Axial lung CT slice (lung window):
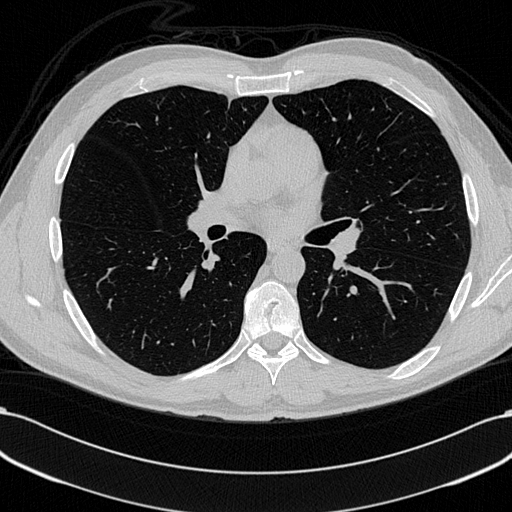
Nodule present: no